Question: I am working on an iOS camera based app, in which I have to capture a first point and then I need to draw the line to the current focus point to the first captured point. MagicPlan works this way.
Here is an image:

I have tried to fix a point for first point using accelerometer values and the tilted angle of the device. But, no luck so far. And how would i draw the line to the second point from the first point?
This is the code that i have tried so far:
'''
if (self.motionManager.deviceMotionAvailable)
{
[self.motionManager startDeviceMotionUpdatesToQueue:[NSOperationQueue currentQueue]
withHandler: ^(CMDeviceMotion *motion, NSError *error) {
CATransform3D transform;
transform = CATransform3DMakeRotation(motion.attitude.pitch, 1, 0, 0);
transform = CATransform3DRotate(transform,motion.attitude.roll, 0, 1, 0);
transform = CATransform3DRotate(transform,motion.attitude.yaw, 0, 0, 1);
self.viewObject.layer.transform = transform;
}];
}
if (self.motionManager.deviceMotionActive)
{
/**
* Pulling gravity values from deviceMotion sensor
*/
CGFloat x = [self convertRadianToDegree:self.motionManager.deviceMotion.gravity.x];
CGFloat y = [self convertRadianToDegree:self.motionManager.deviceMotion.gravity.y];
CGFloat z = [self convertRadianToDegree:self.motionManager.deviceMotion.gravity.z];
CGFloat r = sqrtf(x*x + y*y + z*z);
/**
* Calculating device forward/backward title angle in degrees
*/
CGFloat tiltForwardBackward = acosf(z/r) * 180.0f / M_PI - 90.0f;
[self.lblTilForwardBackward setText:[@(tiltForwardBackward) stringValue]];
}
'''
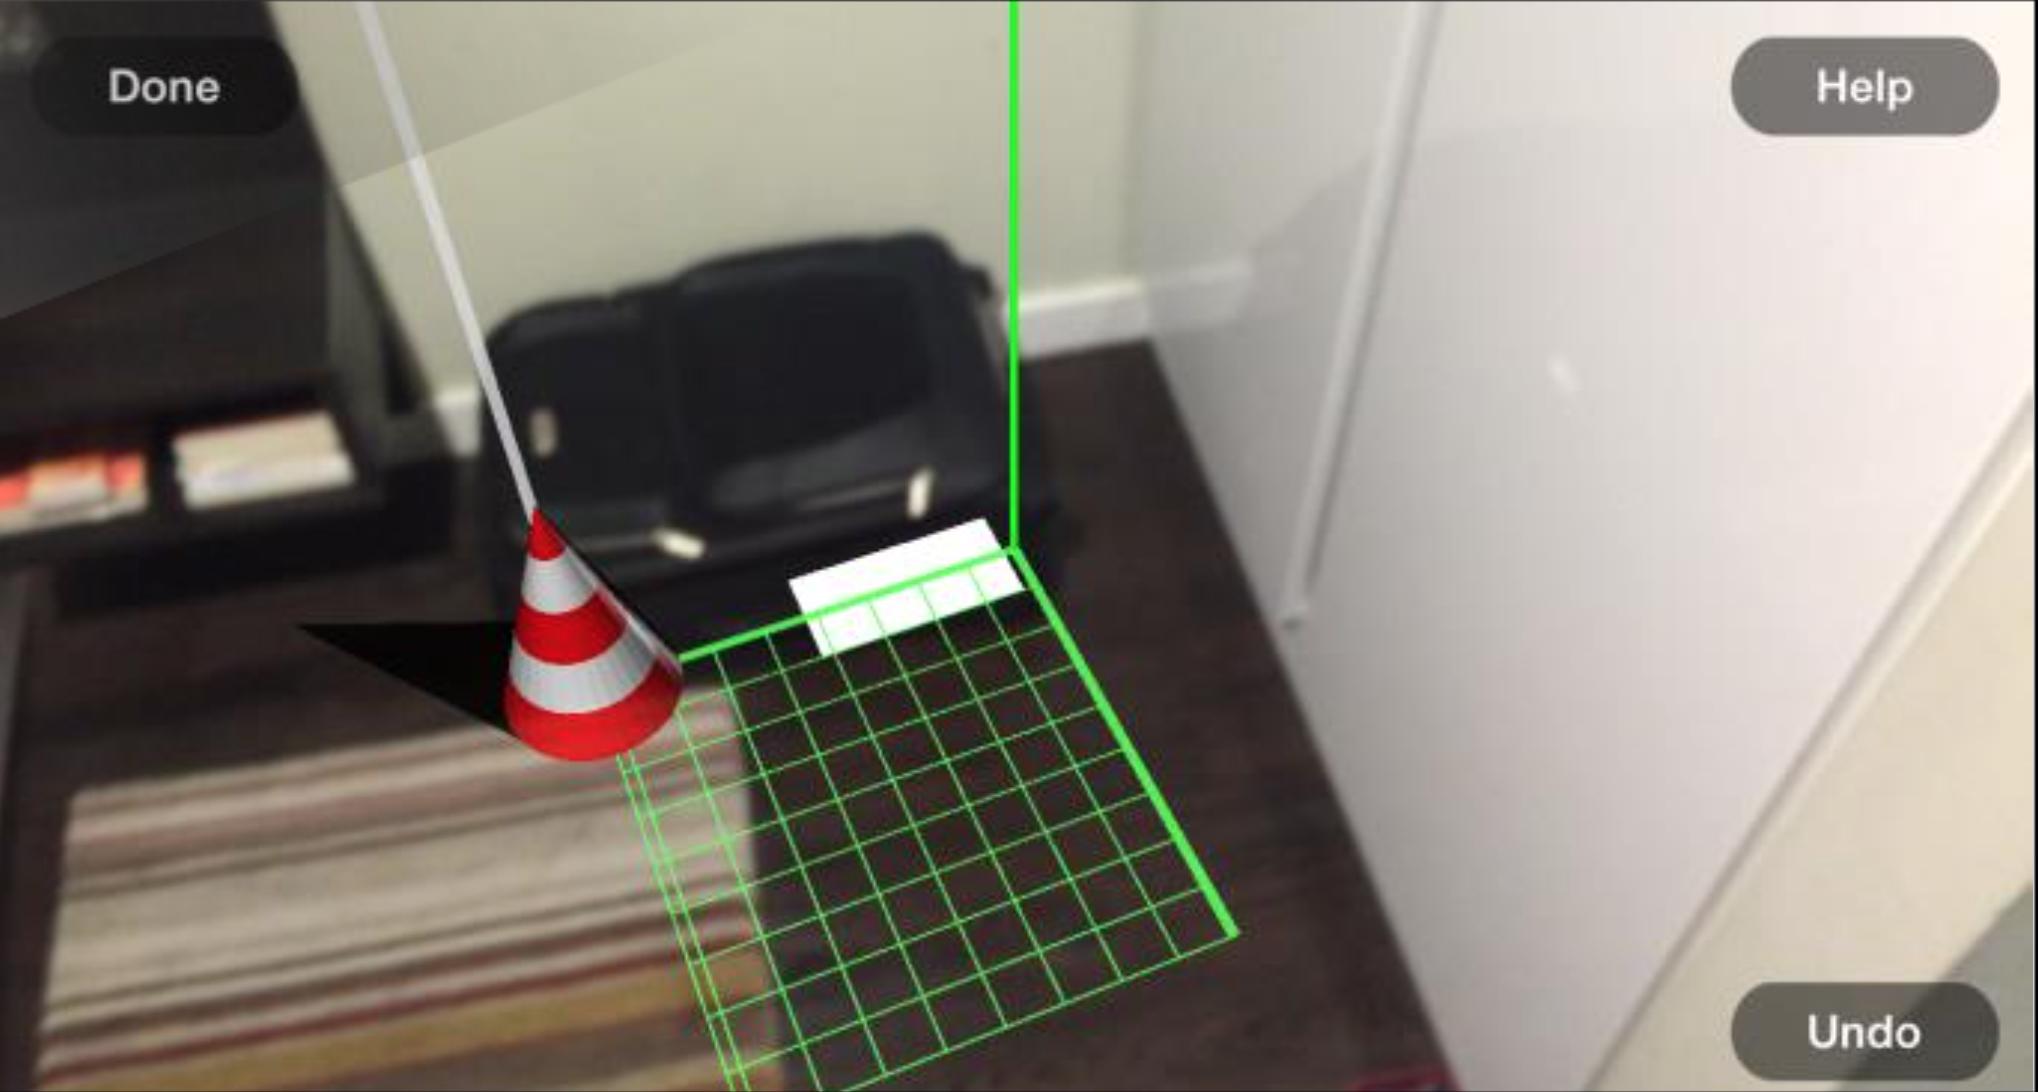
Answer: You have a lot of issues to resolve here. It isn't just a matter of adjusting for camera orientation as the height that the camera is being held at and position of the camera in the room are also changing. Even in MagicPlan, when the person turns around, the camera moves (rotates about the axis going through the person's head down to his feet).
There is quite a lot of algebra and rotation/translation matrix operations to work out. No one is going to do this for you. You'll have to figure it all out and derive it yourself (or look it up from old graphics text books).
I suggest doing something as straight forward and multi-step as possible (so you can debug each step along the way). Assume flat ground (indoor environment).
1. Get camera position/orientation/focal length from the first snapshot.
2. Figure out the touch point in real world Cartesian coordinates(start with video coordinates and translate via roll/pitch/yaw and ray traced projection to ground plane(using camera height).
3. From the focal length you can figure out the field of view and depth to center of field of view and using camera orientation and click distance from center of screen determine xyz offset from some origin (your feet maybe).
4. Determine and track camera position and orientation relative to that origin.
5. On second snapshot (or motion awake), figure out (center or touched point) distance from origin and exact xyz (as above).
6. Once you have those two points in xyz you can plot the line by taking the standard orthogonal projection onto the view plane. Clipping as needed in case original point is out of the FOV.